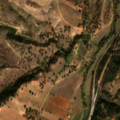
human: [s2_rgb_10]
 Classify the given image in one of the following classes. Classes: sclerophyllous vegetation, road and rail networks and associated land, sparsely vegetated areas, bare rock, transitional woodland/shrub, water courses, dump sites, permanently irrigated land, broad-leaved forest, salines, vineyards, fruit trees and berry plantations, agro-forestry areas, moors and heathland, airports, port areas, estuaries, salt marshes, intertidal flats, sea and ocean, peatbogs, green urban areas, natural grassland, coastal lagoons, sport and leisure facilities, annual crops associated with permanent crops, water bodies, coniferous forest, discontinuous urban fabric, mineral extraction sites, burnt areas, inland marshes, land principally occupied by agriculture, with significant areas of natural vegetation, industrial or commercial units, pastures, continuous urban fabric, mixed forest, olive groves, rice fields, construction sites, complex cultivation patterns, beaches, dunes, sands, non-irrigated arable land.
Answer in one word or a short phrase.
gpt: non-irrigated arable land, complex cultivation patterns, agro-forestry areas, transitional woodland/shrub